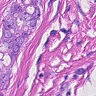
Metastatic tissue present: yes